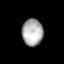
Tissue: lung
Cell type: Epithelial cells
Senescence score: 0.2259
Nuclear area (px): 555
Mean DAPI intensity: 171.966